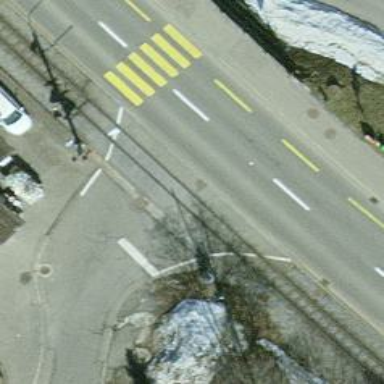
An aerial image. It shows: Secondary road with asphalt surface.